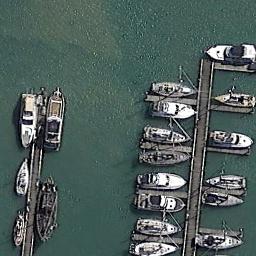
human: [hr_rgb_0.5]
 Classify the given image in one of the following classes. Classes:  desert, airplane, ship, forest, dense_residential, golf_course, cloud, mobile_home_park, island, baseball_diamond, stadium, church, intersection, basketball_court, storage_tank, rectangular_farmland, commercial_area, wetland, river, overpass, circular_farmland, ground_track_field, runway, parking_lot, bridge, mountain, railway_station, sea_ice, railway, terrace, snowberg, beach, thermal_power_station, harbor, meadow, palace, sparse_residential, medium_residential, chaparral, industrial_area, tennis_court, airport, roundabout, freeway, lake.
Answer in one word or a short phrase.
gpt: harbor